Question: I get this error when run my stored procedure.This procedure works properly for some inputs.
I set day in below code : In this case get error but if i change to works currently.In my stored procedure i call Table Base Function and get data from it .I Increase length of inputs in procedure and function but don't work .The type of variable that print number of it in Error is 'DateCall nvarchar(128)' this is same in function and stored procedure.If code is right ? should works for any inputs.
'''
EXEC @return_value = [dbo].[ProcGetReportTRAINPDF]
@StartDate = N'2016/08/24 00:00:00',
@endDate = N'2016/08/31 23:59:59',
@top = 50
'''
> Msg 8152, Level 16, State 13, Procedure ProcGetReportTRAINPDF, Line 92
String or binary data would be truncated. The statement has been
terminated.
SP:
'''
ALTER PROCEDURE <URL>
AS
BEGIN
DECLARE @GetTrainRep TABLE
(
RajaID nchar(50)
,fk_serial nvarchar(50)
,CircularPeriod nvarchar(50)
,TrainNumber nvarchar(50)
,MoveDate nvarchar(50)
,WagonType nvarchar(50)
,WagonTypeName nvarchar(50)
,Degree nvarchar(50)
,WagonNumber nvarchar(50)
,CompartmentNumber nvarchar(50)
,SeatNumber nvarchar(50)
,RationCode nvarchar(50)
,RattionName nvarchar(50)
,SexCode nvarchar(50)
,StartStation nvarchar(50)
,startstationName nvarchar(50)
,EndStation nvarchar(50)
,EndStationName nvarchar(50)
,TicketSeries nvarchar(50)
,TicketNumber nvarchar(50)
,Movetime nvarchar(50)
,Name nvarchar(50)
,Family nvarchar(50)
,NationalCode nvarchar(50)
,Fk_sellerCode nvarchar(50)
,Fk_SaleCenterCode nvarchar(50)
,saleCenterName nvarchar(50)
,Telephone nvarchar(50)
,Register nvarchar(50)
,fk_TicketType nvarchar(50)
,fk_Tariff nvarchar(50)
,TariffName nvarchar(50)
,Formula1 nvarchar(50)
,Formula2 nvarchar(50)
,Formula3 nvarchar(50)
,Formula4 nvarchar(50)
,Formula5 nvarchar(50)
,Formula6 nvarchar(50)
,Formula7 nvarchar(50)
,Formula8 nvarchar(50)
,Formula9 nvarchar(50)
,Formula20 nvarchar(50)
,Formula19 nvarchar(50)
,Formula18 nvarchar(50)
,Formula17 nvarchar(50)
,Formula16 nvarchar(50)
,Formula15 nvarchar(50)
,Formula14 nvarchar(50)
,Formula13 nvarchar(50)
,Formula12 nvarchar(50)
,Formula11 nvarchar(50)
,FullPrice nvarchar(50)
,HalfPrice nvarchar(50)
,AxleCode nvarchar(50)
,PathCode nvarchar(50)
,OrderNumber nvarchar(50)
,Formula10 nvarchar(50)
,SaleId nvarchar(50)
,ServicesCode nvarchar(50)
,ServicesNo nvarchar(50)
,ServiesAmount nvarchar(50)
,TotalServices nvarchar(50)
,Amount nvarchar(50)
,ReduplicateID nvarchar(50)
,R2 nvarchar(50)
,[Status] nvarchar(50)
,PersonCode nvarchar(50)
,ReuplicateTicketNumber nvarchar(50)
,ReuplicateTicketSeries nvarchar(50)
,IsPrintAble nvarchar(50)
,TrainMessage nvarchar(50)
,CompanyName nvarchar(50)
,Isprinted nvarchar(50)
,statusName nvarchar(50)
,BarcodeImage image
,SecurityNumber nvarchar(50)
,servicetypename nvarchar(50)
,TimeOfArrival nvarchar(50)
,UserName nvarchar(50)
,DateCall nvarchar(128)
,DeparturId int
,ReserveDate nvarchar(50)
,IsDepartur bit
)
INSERT INTO @GetTrainRep
SELECT * from dbo.<URL>
SELECT * FROM @GetTrainRep
END
'''
Function :
'''
ALTER FUNCTION <URL>,
@endDate nvarchar(128),
@top INT)
RETURNS @GetAllRep TABLE
(RajaID NCHAR(50),
fk_serial NVARCHAR(50),
CircularPeriod NVARCHAR(50),
TrainNumber NVARCHAR(50),
MoveDate NVARCHAR(50),
WagonType NVARCHAR(50),
WagonTypeName NVARCHAR(50),
Degree NVARCHAR(50),
WagonNumber NVARCHAR(50),
CompartmentNumber NVARCHAR(50),
SeatNumber NVARCHAR(50),
RationCode NVARCHAR(50),
RattionName NVARCHAR(50),
SexCode NVARCHAR(50),
StartStation NVARCHAR(50),
startstationName NVARCHAR(50),
EndStation NVARCHAR(50),
EndStationName NVARCHAR(50),
TicketSeries NVARCHAR(50),
TicketNumber NVARCHAR(50),
Movetime NVARCHAR(50),
Name NVARCHAR(50),
Family NVARCHAR(50),
NationalCode NVARCHAR(50),
Fk_sellerCode NVARCHAR(50),
Fk_SaleCenterCode NVARCHAR(50),
saleCenterName NVARCHAR(50),
Telephone NVARCHAR(50),
Register NVARCHAR(50),
fk_TicketType NVARCHAR(50),
fk_Tariff NVARCHAR(50),
TariffName NVARCHAR(50),
Formula1 NVARCHAR(50),
Formula2 NVARCHAR(50),
Formula3 NVARCHAR(50),
Formula4 NVARCHAR(50),
Formula5 NVARCHAR(50),
Formula6 NVARCHAR(50),
Formula7 NVARCHAR(50),
Formula8 NVARCHAR(50),
Formula9 NVARCHAR(50),
Formula20 NVARCHAR(50),
Formula19 NVARCHAR(50),
Formula18 NVARCHAR(50),
Formula17 NVARCHAR(50),
Formula16 NVARCHAR(50),
Formula15 NVARCHAR(50),
Formula14 NVARCHAR(50),
Formula13 NVARCHAR(50),
Formula12 NVARCHAR(50),
Formula11 NVARCHAR(50),
FullPrice NVARCHAR(50),
HalfPrice NVARCHAR(50),
AxleCode NVARCHAR(50),
PathCode NVARCHAR(50),
OrderNumber NVARCHAR(50),
Formula10 NVARCHAR(50),
SaleId NVARCHAR(50),
ServicesCode NVARCHAR(50),
ServicesNo NVARCHAR(50),
ServiesAmount NVARCHAR(50),
TotalServices NVARCHAR(50),
Amount NVARCHAR(50),
ReduplicateID NVARCHAR(50),
R2 NVARCHAR(50),
[Status] NVARCHAR(50),
PersonCode NVARCHAR(50),
ReuplicateTicketNumber NVARCHAR(50),
ReuplicateTicketSeries NVARCHAR(50),
IsPrintAble NVARCHAR(50),
TrainMessage NVARCHAR(50),
CompanyName NVARCHAR(50),
Isprinted NVARCHAR(50),
statusName NVARCHAR(50),
BarcodeImage IMAGE,
SecurityNumber NVARCHAR(50),
servicetypename NVARCHAR(50),
TimeOfArrival NVARCHAR(50),
UserName NVARCHAR(50),
DateCall NVARCHAR(128),
DeparturId INT,
ReserveDate NVARCHAR(50),
IsDepartur BIT
/******[TrainReserveId] = DeparturId*********/
)
AS
BEGIN
INSERT INTO @GetAllRep
/****** Script for SelectTopNRows command from SSMS ******/
SELECT TOP (@top) [RajaID],
[fk_serial],
[CircularPeriod],
[TrainNumber],
[MoveDate],
[WagonType],
[WagonTypeName],
[Degree],
[WagonNumber],
[CompartmentNumber],
[SeatNumber],
[RationCode],
[RattionName],
[SexCode],
[StartStation],
[startstationName],
[EndStation],
[EndStationName],
[TicketSeries],
[TicketNumber],
[Movetime],
[Name],
[Family],
[NationalCode],
[Fk_sellerCode],
[Fk_SaleCenterCode],
[saleCenterName],
[Telephone],
[Register],
[fk_TicketType],
[fk_Tariff],
[TariffName],
[Formula1],
[Formula2],
[Formula3],
[Formula4],
[Formula5],
[Formula6],
[Formula7],
[Formula8],
[Formula9],
[Formula20],
[Formula19],
[Formula18],
[Formula17],
[Formula16],
[Formula15],
[Formula14],
[Formula13],
[Formula12],
[Formula11],
[FullPrice],
[HalfPrice],
[AxleCode],
[PathCode],
[OrderNumber],
[Formula10],
[SaleId],
[ServicesCode],
[ServicesNo],
[ServiesAmount],
[TotalServices],
[Amount],
[ReduplicateID],
[R2],
[Status],
[PersonCode],
[ReuplicateTicketNumber],
[ReuplicateTicketSeries],
[IsPrintAble],
[TrainMessage],
[CompanyName],
[Isprinted],
[statusName],
[BarcodeImage],
[SecurityNumber],
[servicetypename],
[TimeOfArrival],
[UserName],
[DateCall],
[DeparturId],
dbo.PersianDate([ReserveDate]),
[IsDepartur]
FROM dbo.Payments
JOIN [dbo].[TrainReportTicket] ON dbo.Payments.ObjectIdDepartue = dbo.TrainReportTicket.DeparturId
WHERE dbo.Payments.ReserveType = 2
AND dbo.Payments.Transactionsuccess = 1
AND CAST(@StartDate AS datetime) <= CAST([ReserveDate] AS datetime )
AND CAST([ReserveDate] AS datetime) <= CAST(@endDate AS datetime);
RETURN;
END;
'''
<URL>[
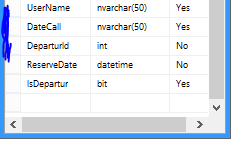
Answer: What caused your Error message is the 'TrainMessage' column, which in origin table been defined as 'NVARCHAR(800)' while in both your function and proc it is getting truncated to 'NVARCHAR(50)'. You have the either match the size, or truncate it purposely by 'SUBSTRING()' or 'LEFT()' or something else in your function/proc.
I would still suggest to take consideration on people suggested in comment. Using string storing 'DateTime' type is big red flag, and can eventually bite you back in the future. I would rather transfer them into right type on sight.